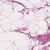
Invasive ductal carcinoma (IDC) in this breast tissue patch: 0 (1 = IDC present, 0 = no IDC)